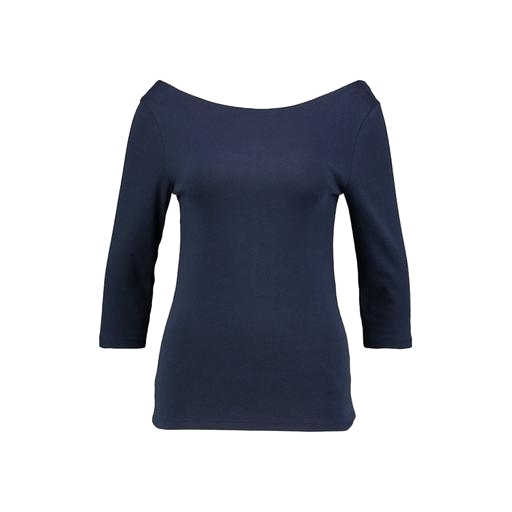
blue petite boat-neck t-shirt only macy, 3/4-sleeve boat-neck top, boat-neck top, white background